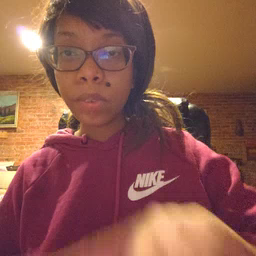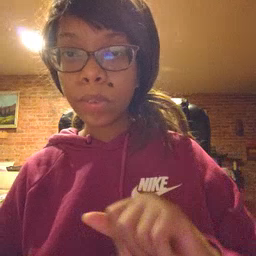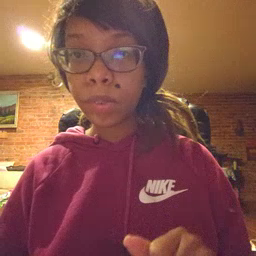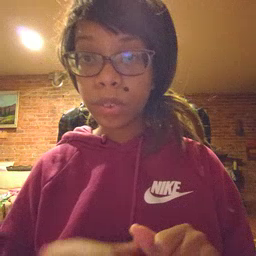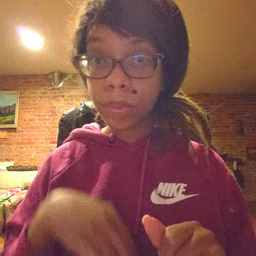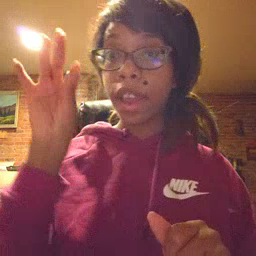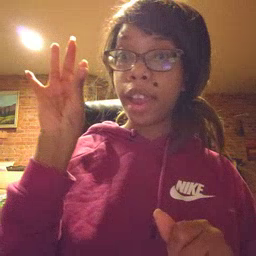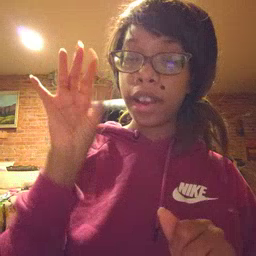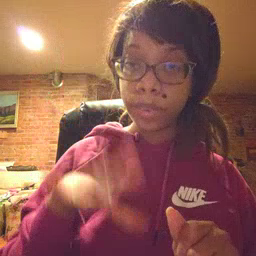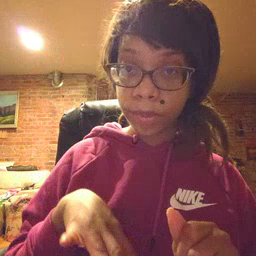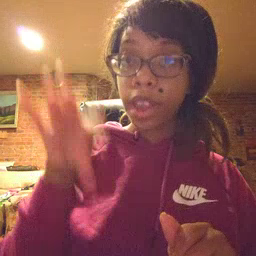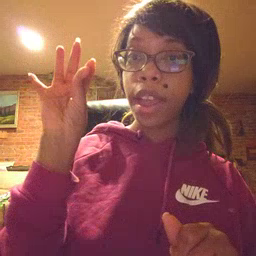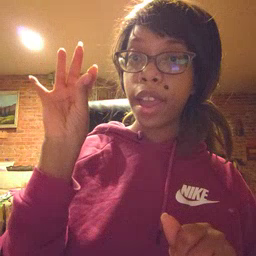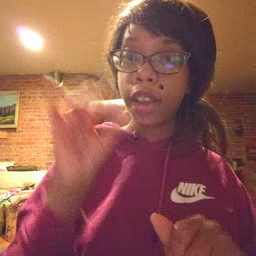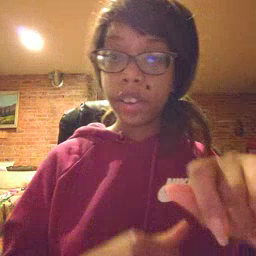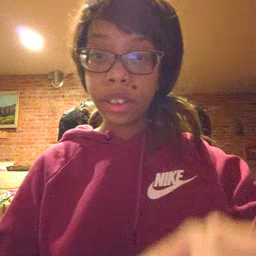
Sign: find